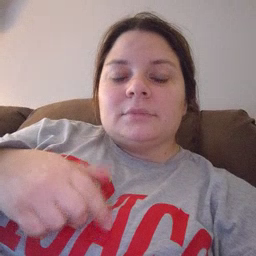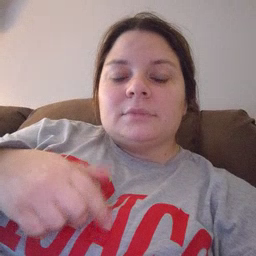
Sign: awake